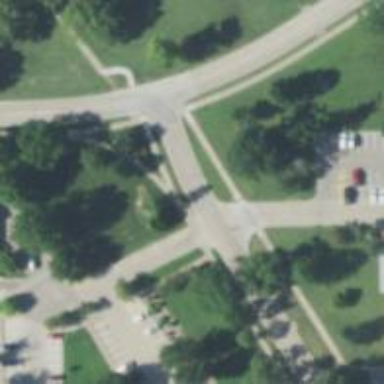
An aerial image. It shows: Footway along the road.